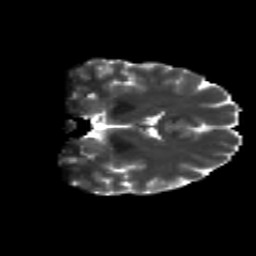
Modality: T2w
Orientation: coronal
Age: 27
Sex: female
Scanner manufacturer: siemens
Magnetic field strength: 3 T
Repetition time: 8.8 s
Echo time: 0.085 s